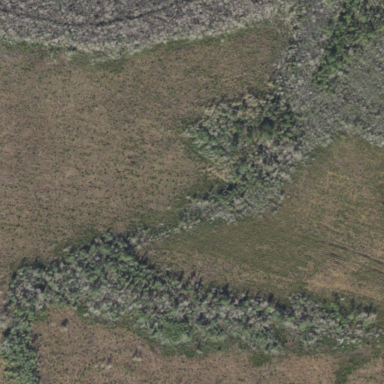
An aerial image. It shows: Swampy wetland area.